Field crop: tomato
Growth stage: 1
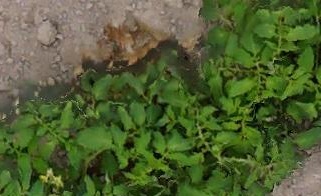
Species: tomato